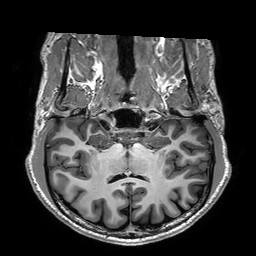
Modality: T1w
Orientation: sagittal
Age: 43
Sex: male
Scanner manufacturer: philips
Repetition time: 0.006528 s
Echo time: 0.00294 s